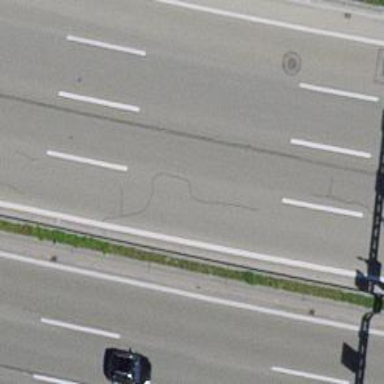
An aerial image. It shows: Asphalt motorway.